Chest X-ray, PA view. Patient: 46 years old, sex F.
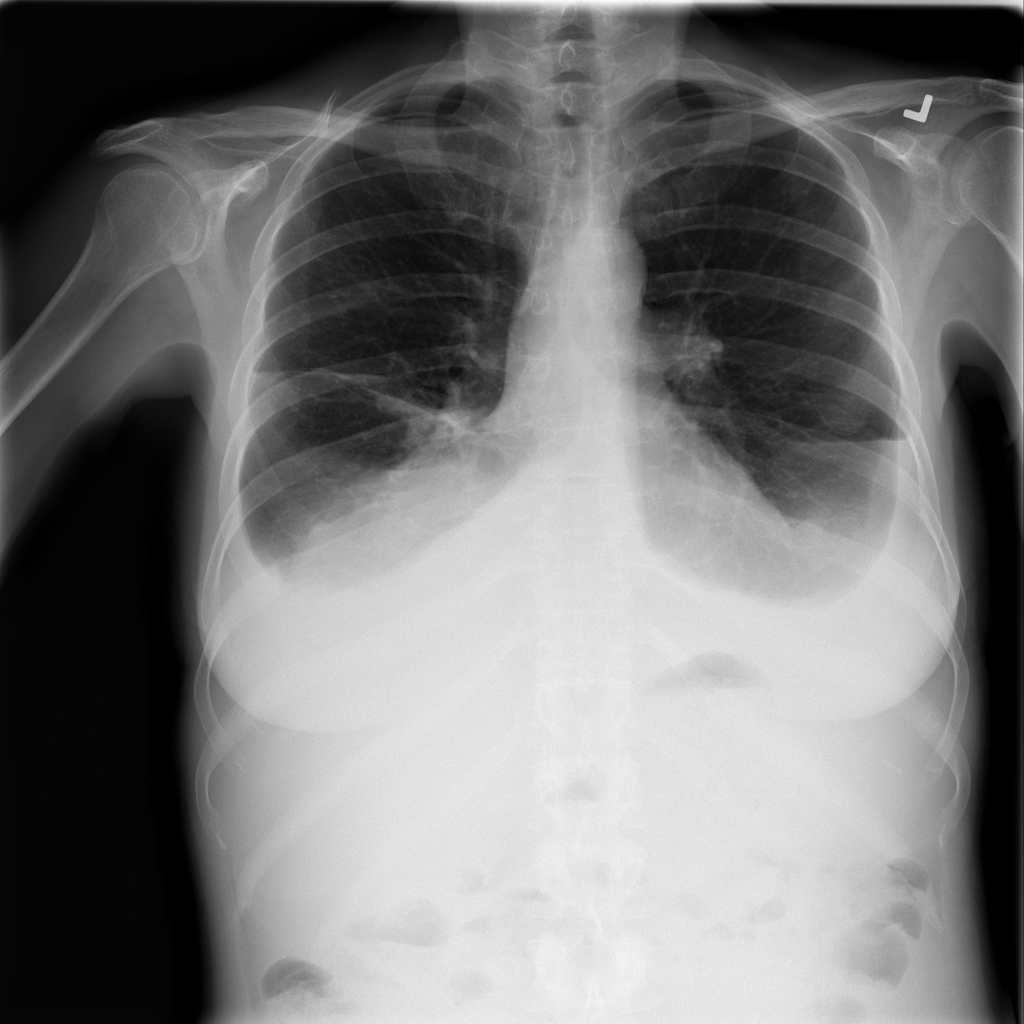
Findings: Effusion, Pneumothorax